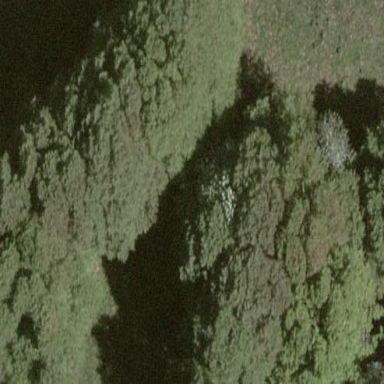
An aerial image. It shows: Forest area.